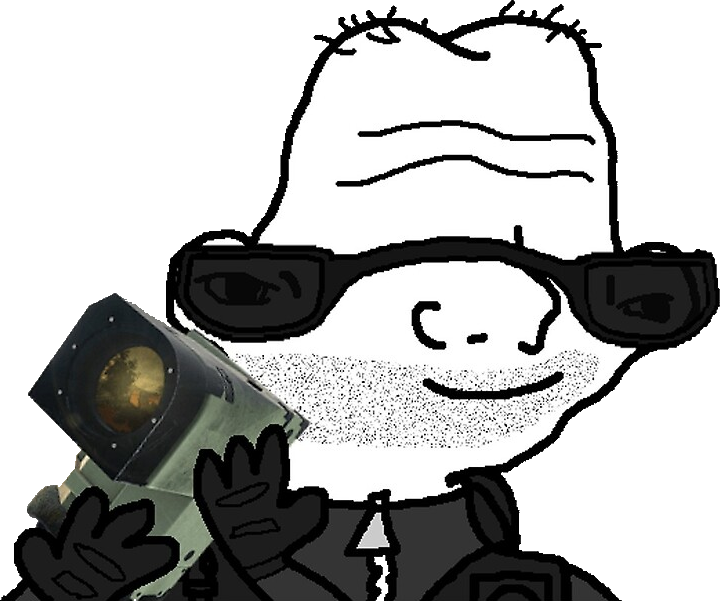
Label: 5_Brainlet